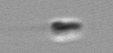
Label: flagellate_morphotype3